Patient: sex M, age 65
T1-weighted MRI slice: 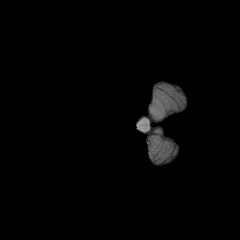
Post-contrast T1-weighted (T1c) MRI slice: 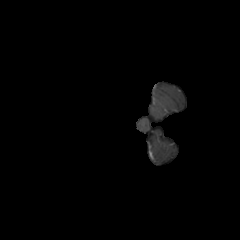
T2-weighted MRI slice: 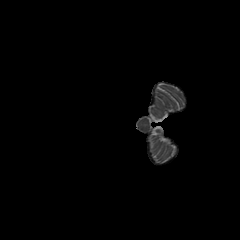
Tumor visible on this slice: no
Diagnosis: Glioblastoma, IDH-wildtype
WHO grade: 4